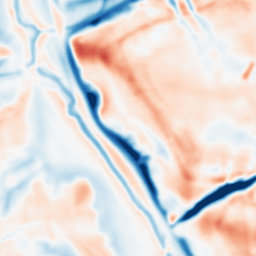
Category: multiscale
Decomposition family: dog
Decomposition parameters: sigma_low: 2
sigma_high: 10
Upsampling method: sinc_hamming
Upsampling parameters: scale: 8
kernel_size: 16
Upsampling scale: 8